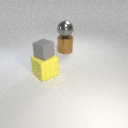
large brown metal cylinder below large gray metal sphere